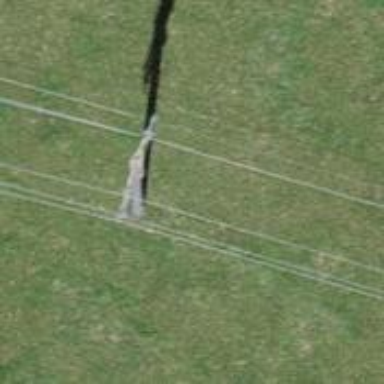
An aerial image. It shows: Minor power line.